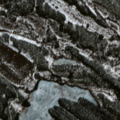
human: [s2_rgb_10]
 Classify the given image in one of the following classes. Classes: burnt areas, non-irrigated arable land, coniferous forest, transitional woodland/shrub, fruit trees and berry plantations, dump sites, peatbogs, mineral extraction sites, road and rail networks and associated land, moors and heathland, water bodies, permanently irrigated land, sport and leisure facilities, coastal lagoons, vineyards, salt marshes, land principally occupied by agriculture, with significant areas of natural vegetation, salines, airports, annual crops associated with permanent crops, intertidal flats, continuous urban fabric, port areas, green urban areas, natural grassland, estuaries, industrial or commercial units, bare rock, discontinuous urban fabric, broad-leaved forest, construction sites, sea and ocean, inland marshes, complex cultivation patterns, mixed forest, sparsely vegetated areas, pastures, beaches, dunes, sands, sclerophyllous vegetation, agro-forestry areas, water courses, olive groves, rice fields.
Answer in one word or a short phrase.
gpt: coniferous forest, transitional woodland/shrub, water bodies